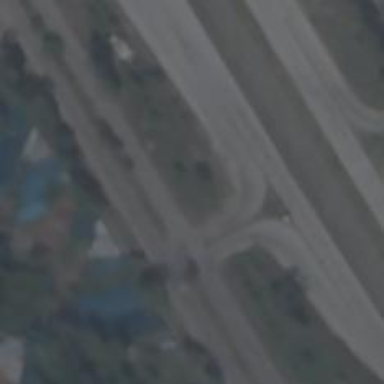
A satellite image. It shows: Primary link highway.